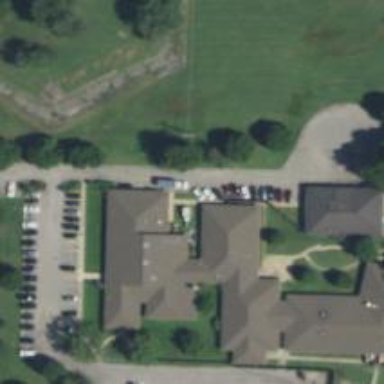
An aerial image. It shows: Healthcare facility identified as hospital.